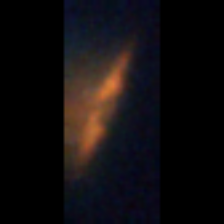
Taxon: Pennate
Group: Diatoms